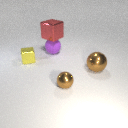
large red metal cube above large purple rubber sphere